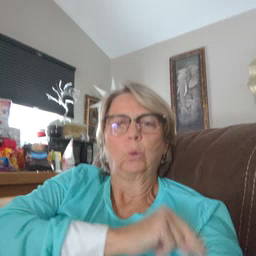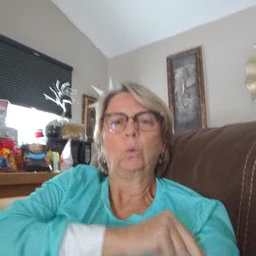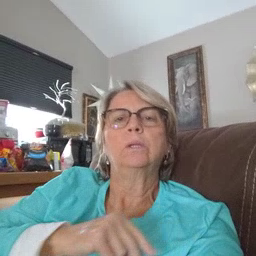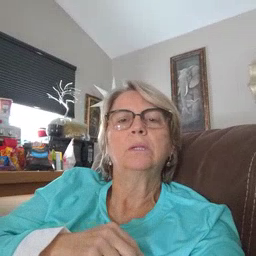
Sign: goose